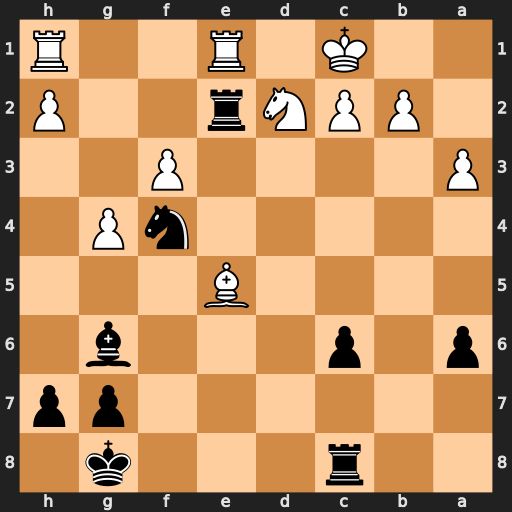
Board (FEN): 2r3k1/6pp/p1p3b1/4B3/5nP1/P4P2/1PPNr2P/2K1R2R
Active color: b
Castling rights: -
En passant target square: -
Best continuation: Re8 Rxe2 Nxe2+ Kd1 Rxe5